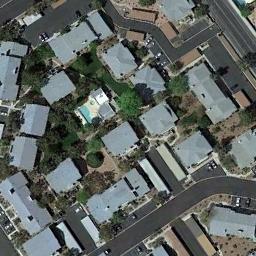
Label: residential